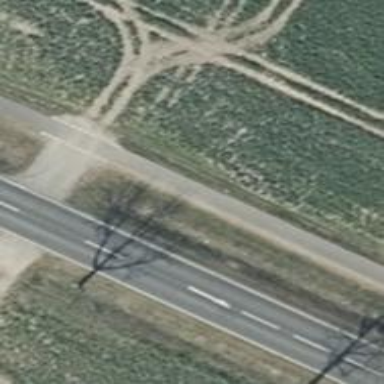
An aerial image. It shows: Deciduous broadleaved tree.